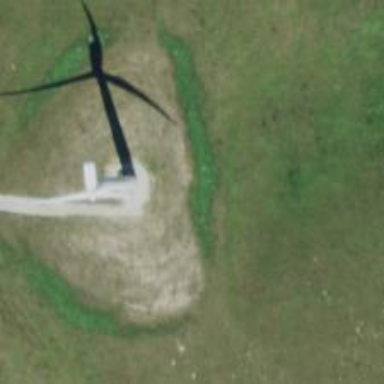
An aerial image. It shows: Wind turbine generator that utilizes wind as its source for generating electricity. It is of the horizontal axis type.